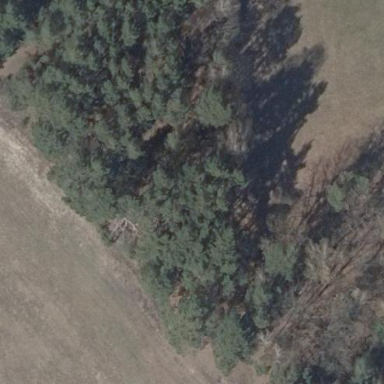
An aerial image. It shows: Forest with mixed leaf types and cycles.